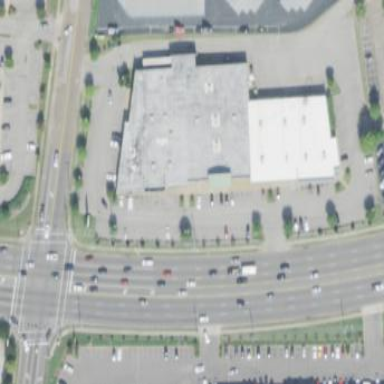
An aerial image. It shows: Retail area.